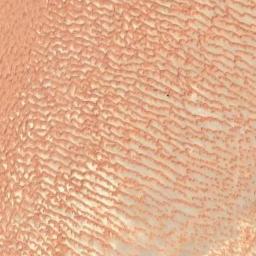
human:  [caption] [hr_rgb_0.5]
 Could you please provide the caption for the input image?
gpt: There is a little grain in this desert .

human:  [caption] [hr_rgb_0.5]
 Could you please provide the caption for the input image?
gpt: This is a yellow desert with orange wavy stripes .

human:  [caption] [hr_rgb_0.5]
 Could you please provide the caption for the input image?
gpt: The desert has orange sand and some small dunes .

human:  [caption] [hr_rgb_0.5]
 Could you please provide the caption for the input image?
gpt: The desert is full of yellow sand .

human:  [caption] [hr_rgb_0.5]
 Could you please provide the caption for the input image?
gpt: A orange desert with patterned stripes .